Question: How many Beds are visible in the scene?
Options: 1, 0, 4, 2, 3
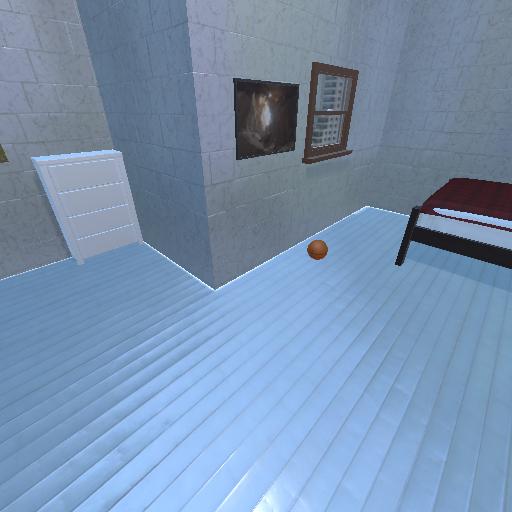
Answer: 1